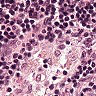
Metastatic tissue present: no